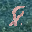
Label: 8